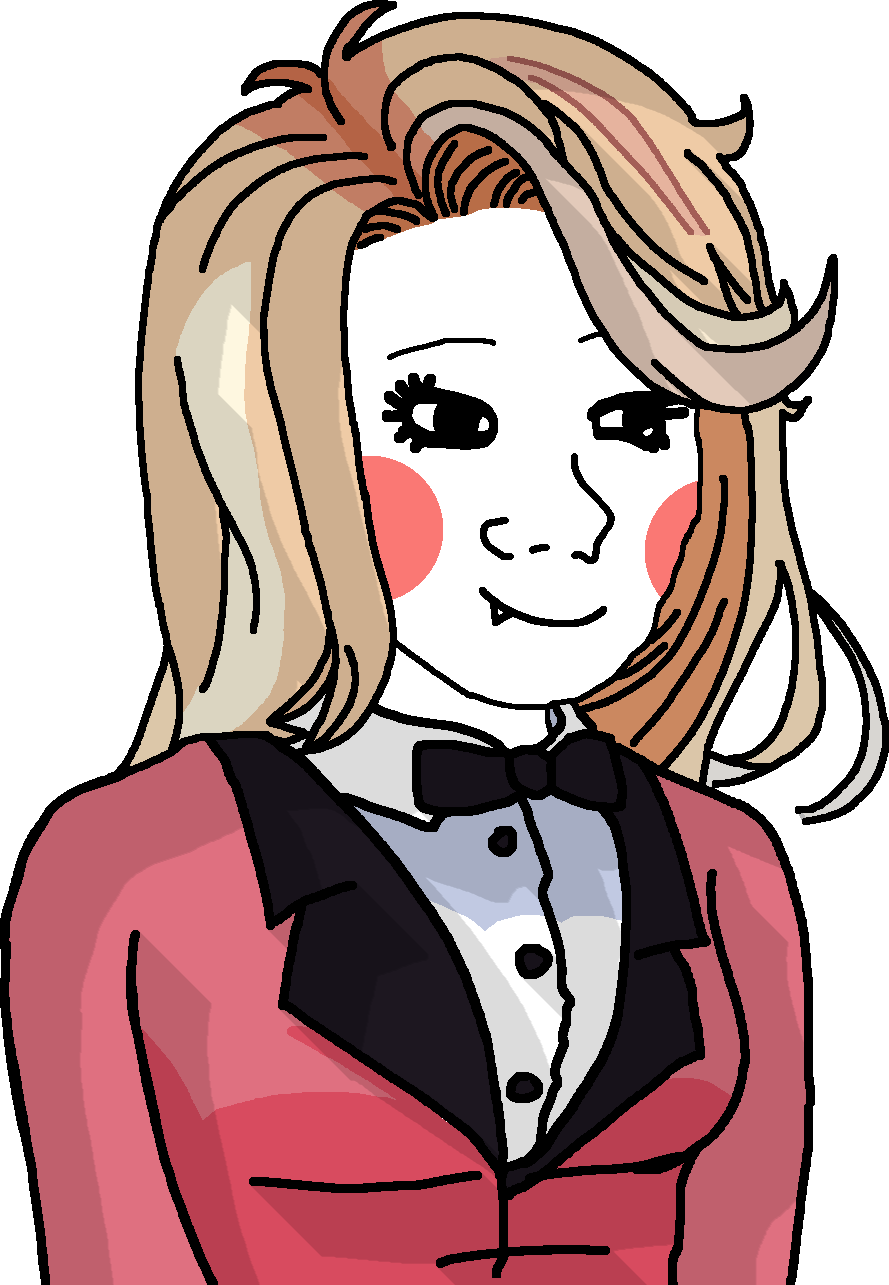
Label: 5_Trad_Wife